Question: I have the following data, I want to know what the best data structure to calculate the count for the following:

- I create tables for all following rules: a==> z, b ==> z, and c==> z- for each rule, for example the rule in the image above (a==> z):
I create tables for all combinations: a==> z when b=1, a==> z when c=1, a==> z when b,and c=1 - when I count for example, how many times (A=1,B=1 and Z=1) comes together, I have to exclude the number of times (A=1,B=1, C=1, and Z=1) comes together, in other ward, I want to count the number of times (A=1,B=1, C=0, and Z=1) comes together
One way to do that is by using prefix tree (tries), here the paper to describe that:
<URL>
but I don't want to use any tree as a data structure.
Yes I did my effort, but I was looking for better ideas, and thank you all. Special tahnks to @isaac, I really appropriate your help.
I rearranged my the data to this format (variable, arraylist pairs (record number that variable appears in, length of the record))
Where the length of the record = how many time the variable's value=1
'''
A, comes in the records ( (7,1) ,(8,2) , (9,2) , (10,3), (11,3), (12,3) ,(13,4) )
B, comes in the records ( (4,1) , (5,2) ,(6,3), (11,3), (12,3) ,(13,4))
C, comes in the records ( (2,1), (3,2), (5,2) ,(6,3), (9,2) , (10,3), (12,3) ,(13,4) )
Z, comes in the records ( (1,1) , (3,2), (6,3), (8,2), (10,3), (11,3), (13,4) )
'''
Then:
- - -
the intersection between the variables (A, B, Z) lies in records (11, and 13)
The length of record 13 > the number of variables. , I will not count it
'''
The count number of (A=1, B=1, Z=1) = 1. Let call this result R1
From this, I can figure out the others values:
The count number of (A=1, B=1, Z=0) = R1 - Afrequency =1-1=0
The count number of (A=0, B=1, Z=1) = R1 - Zfrequency = 1-1 =0
The count number of (A=0, B=1, Z=0) = Bfrequency =1
'''
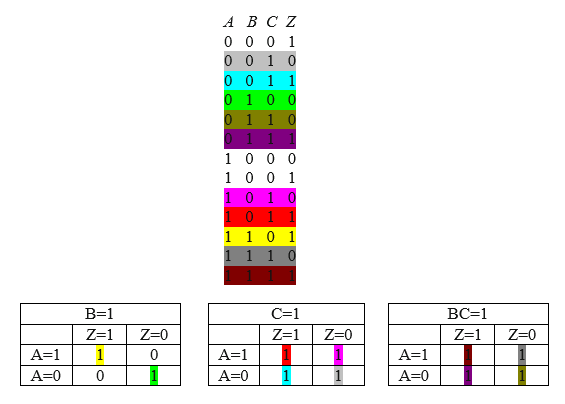
Answer: I don't research on this prefix tree you're talking about nor bother to read the paper you've given. But from my understanding of your problem, you need to count how many condition of a given state you specify, and I can give you some idea.
I propose a method 'count(Boolean a, Boolean b, Boolean c, Boolean z)'.
just have a bunch of 'if' and 'else if' to compare every possible states with a,b,c and z. Increment the counter if the tested states equals your input and then you can return the value. For your example you will call 'count(true,true,null,true);'
Notice that you can't use primitive type boolean because it cannot holds null.
EDIT:
Here's my implementation. For simplicity there is only 2 bit states. And possible states are (A,B) 0,0 ; 0,1 ; 1,0 ; 1,1. And I try to count how many A = 1;
'''
public static void main(String[] args) {
boolean[][] possibleStates = {{false,false},{false,true},{true,false},{true,true}};
int result = count(true,null,possibleStates);
System.out.println(result);
}
public static int count(Boolean a,Boolean b,boolean[][] possibleStates) {
int counter = 0;
Boolean oldA = a;
Boolean oldB = b;
for(boolean[] state : possibleStates) {
a = oldA;
b = oldB;
if(a == null)
a = state[0];
if(b == null)
b = state[1];
if(state[0] == a && state[1] == b)
counter++;
}
return counter;
}
'''
it outputs '2'